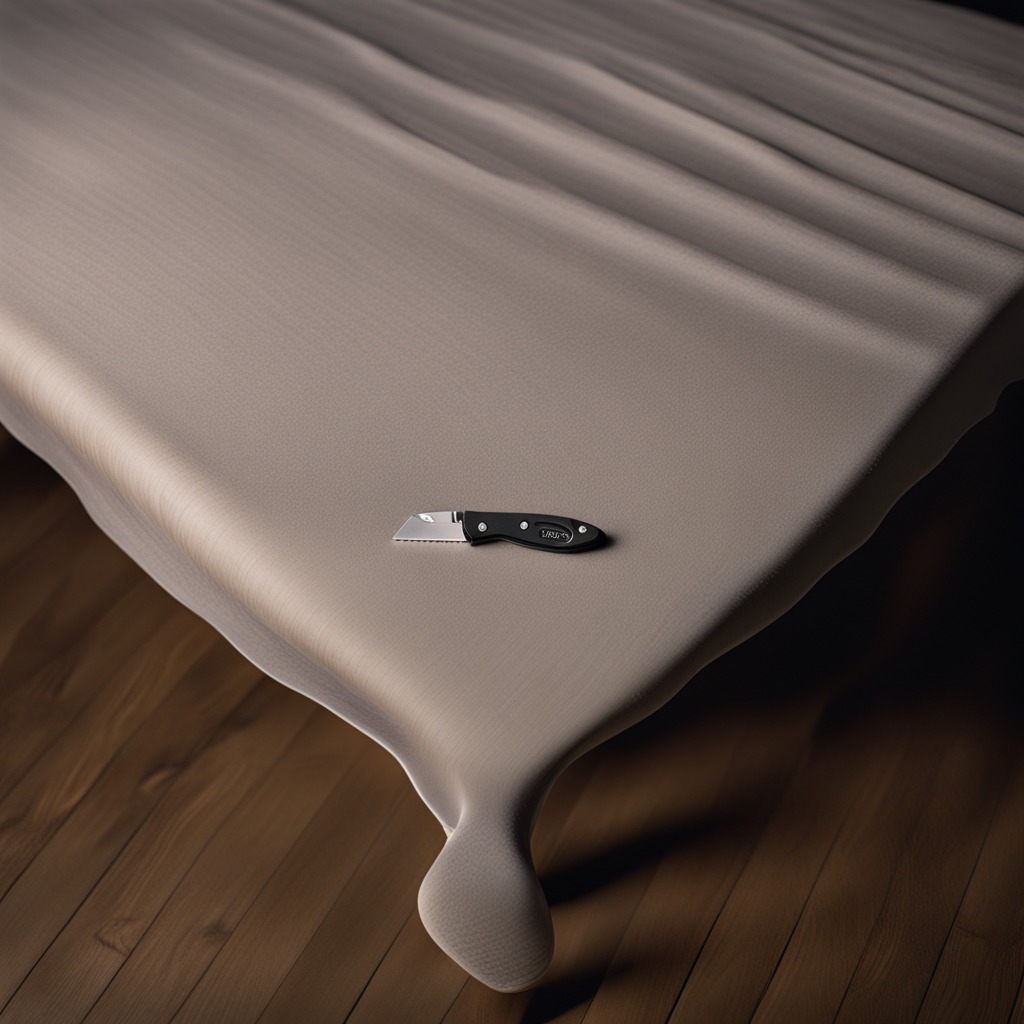
A utility knife is lying on the wooden table.